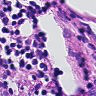
Metastatic tissue present: no